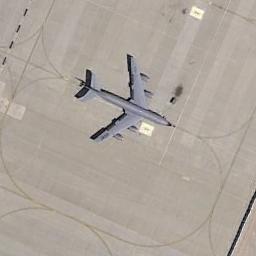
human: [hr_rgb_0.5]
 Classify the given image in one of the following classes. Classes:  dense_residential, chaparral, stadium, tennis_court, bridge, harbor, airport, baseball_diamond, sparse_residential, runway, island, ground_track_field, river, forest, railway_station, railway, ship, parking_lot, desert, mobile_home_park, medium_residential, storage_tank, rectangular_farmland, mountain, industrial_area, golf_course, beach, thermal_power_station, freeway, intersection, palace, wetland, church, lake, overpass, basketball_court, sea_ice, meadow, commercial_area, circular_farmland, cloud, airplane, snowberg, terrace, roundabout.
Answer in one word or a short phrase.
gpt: airplane